Field crop: maize
Growth stage: 2
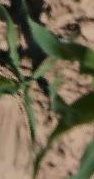
Species: maize